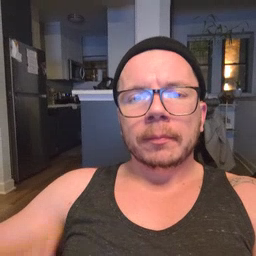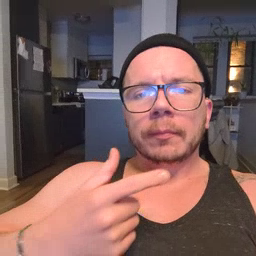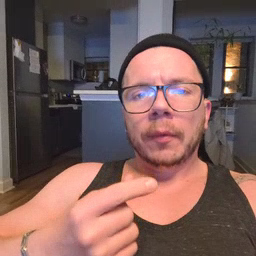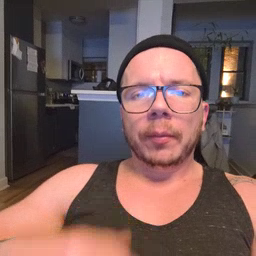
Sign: go